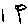
Label: flower